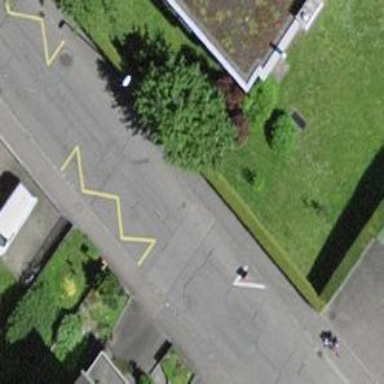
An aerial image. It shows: Bus stop with designated public transport stop position.